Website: crate-barrel
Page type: receipt
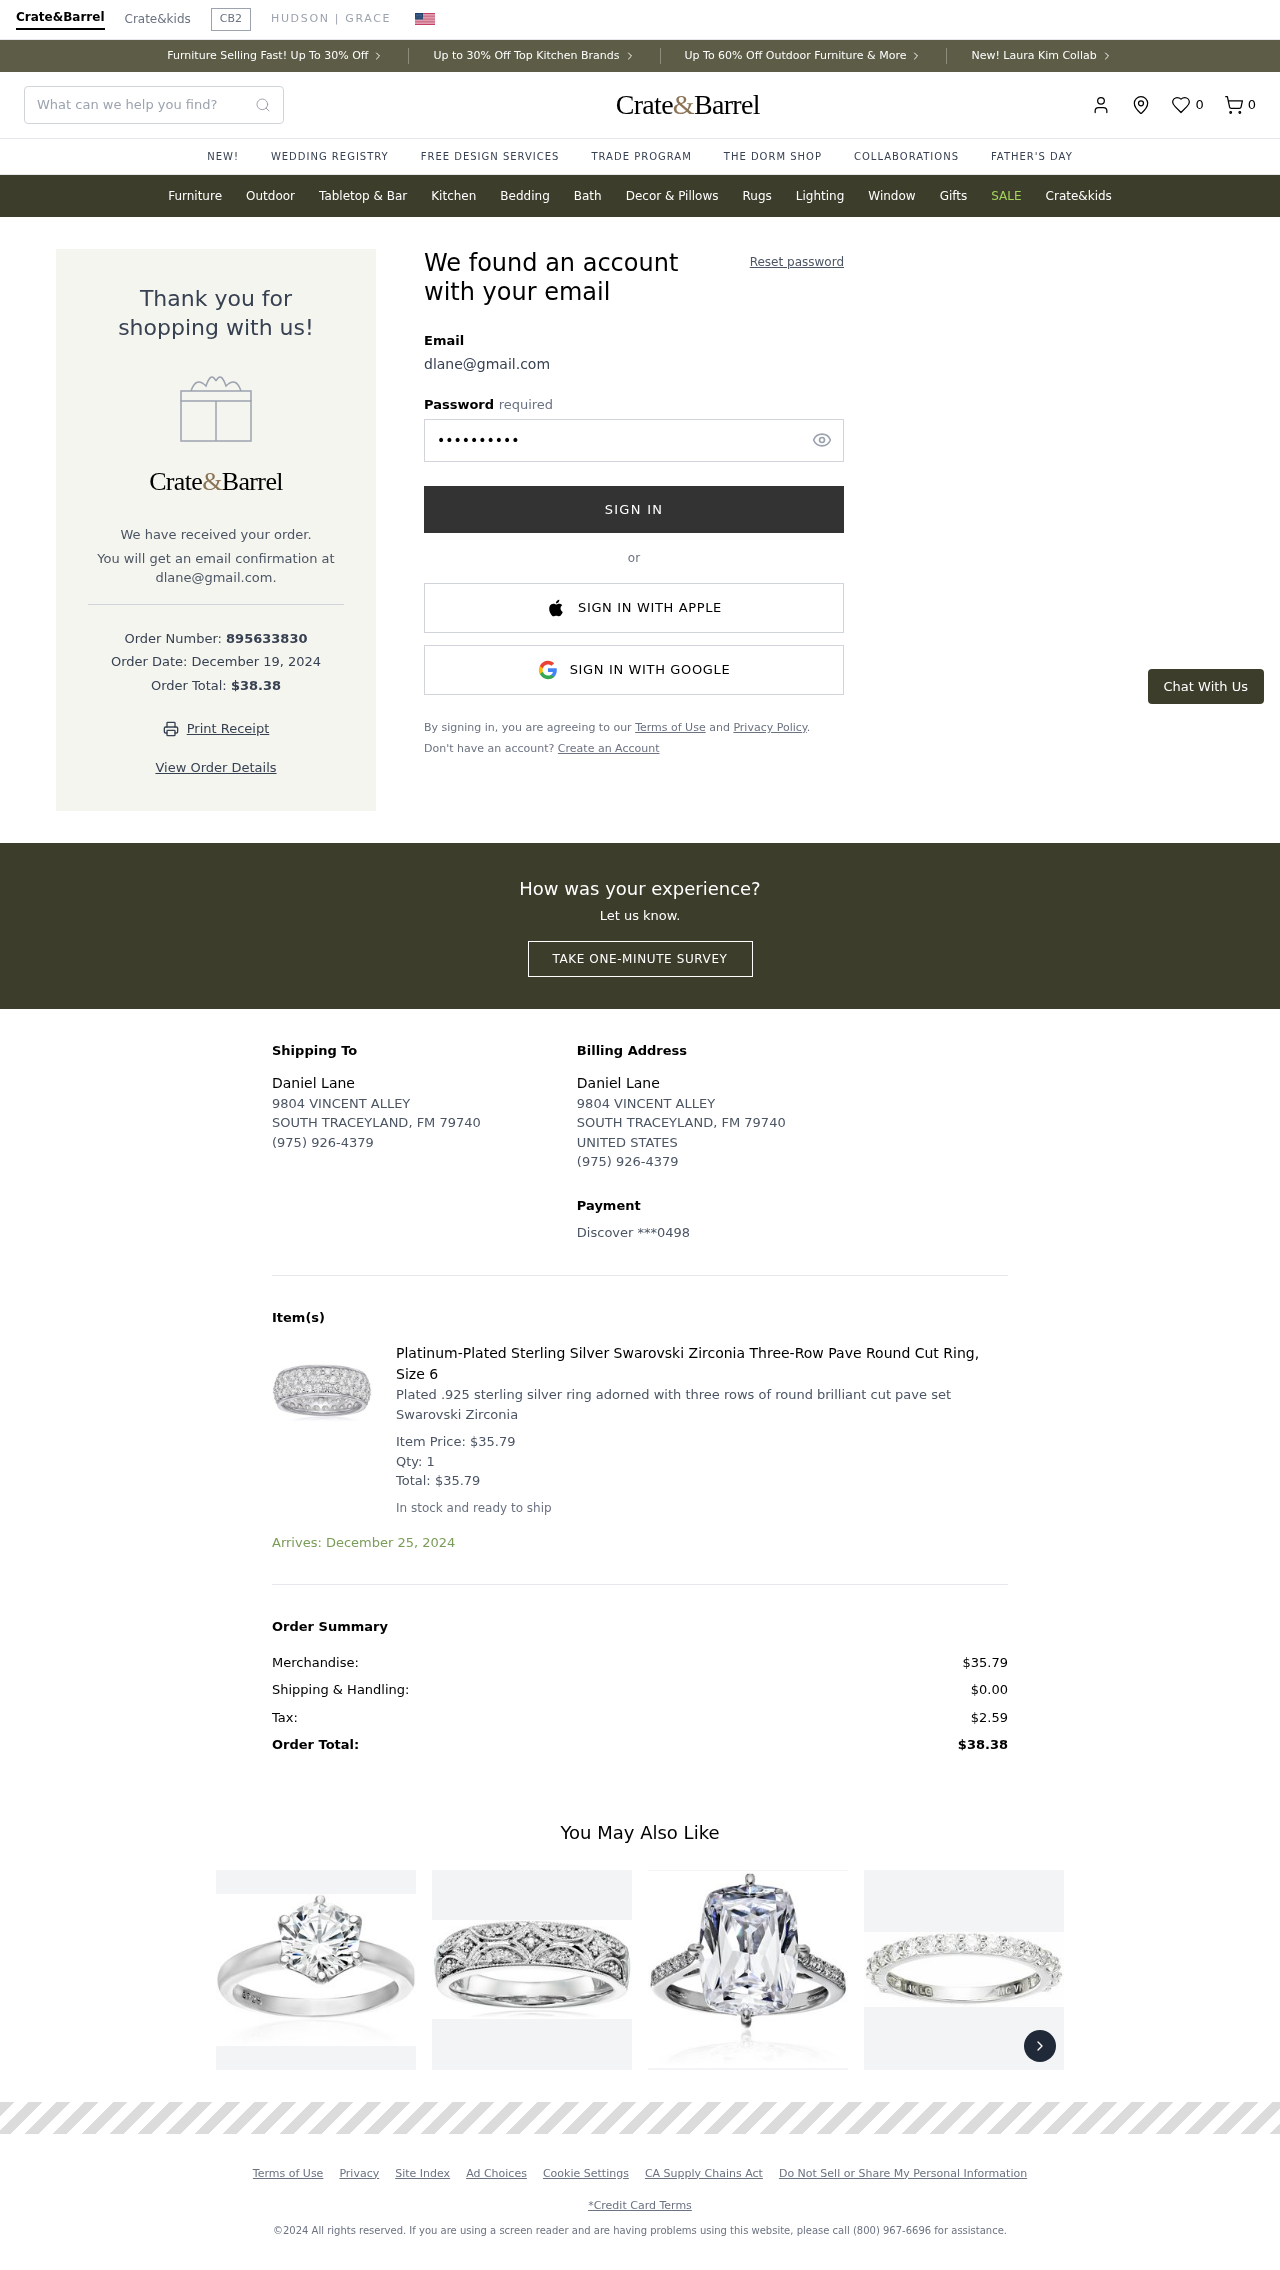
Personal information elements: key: PII_CARD_LAST4
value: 0498
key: PII_CARD_TYPE
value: Discover
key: PII_COUNTRY
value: UNITED STATES
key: PII_EMAIL
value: dlane@gmail.com
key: PII_FULLNAME
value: Daniel Lane
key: PII_STREET
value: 9804 VINCENT ALLEY
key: PII_EMAIL2
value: dlane@gmail.com
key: PII_CITY_STATE_ZIP
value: SOUTH TRACEYLAND, FM 79740
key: PII_PHONE
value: (975) 926-4379
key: PII_FULLNAME2
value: Daniel Lane
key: PII_STREET2
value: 9804 VINCENT ALLEY
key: PII_CITY_STATE_ZIP2
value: SOUTH TRACEYLAND, FM 79740
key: PII_PHONE2
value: (975) 926-4379
Product elements: key: PRODUCT1_DESC
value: Plated .925 sterling silver ring adorned with three rows of round brilliant cut pave set Swarovski Zirconia
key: PRODUCT1_NAME
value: Platinum-Plated Sterling Silver Swarovski Zirconia Three-Row Pave Round Cut Ring, Size 6
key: PRODUCT1_PRICE
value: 35.79
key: PRODUCT1_QUANTITY
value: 1
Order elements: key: ORDER_NUM_ITEMS
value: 0
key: ORDER_ID
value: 895633830
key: ORDER_DATE
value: December 19, 2024
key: ORDER_TOTAL
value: $38.38
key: ORDER_ITEM_TOTAL
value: $35.79
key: ORDER_DELIVERY_DATE
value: Arrives: December 25, 2024
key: ORDER_SUBTOTAL
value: $35.79
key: ORDER_SHIPPING_COST
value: $0.00
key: ORDER_TAX
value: $2.59
Search elements: key: HEADER_SEARCH
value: What can we help you find?
Other elements: key: FAVORITES_COUNT
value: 0